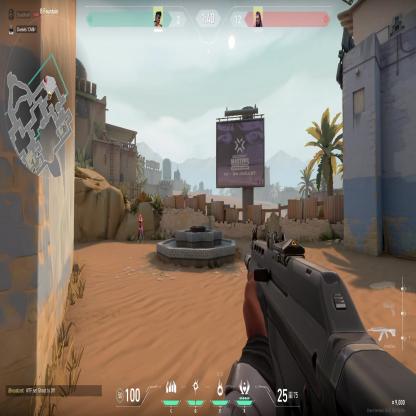
Label: enemy